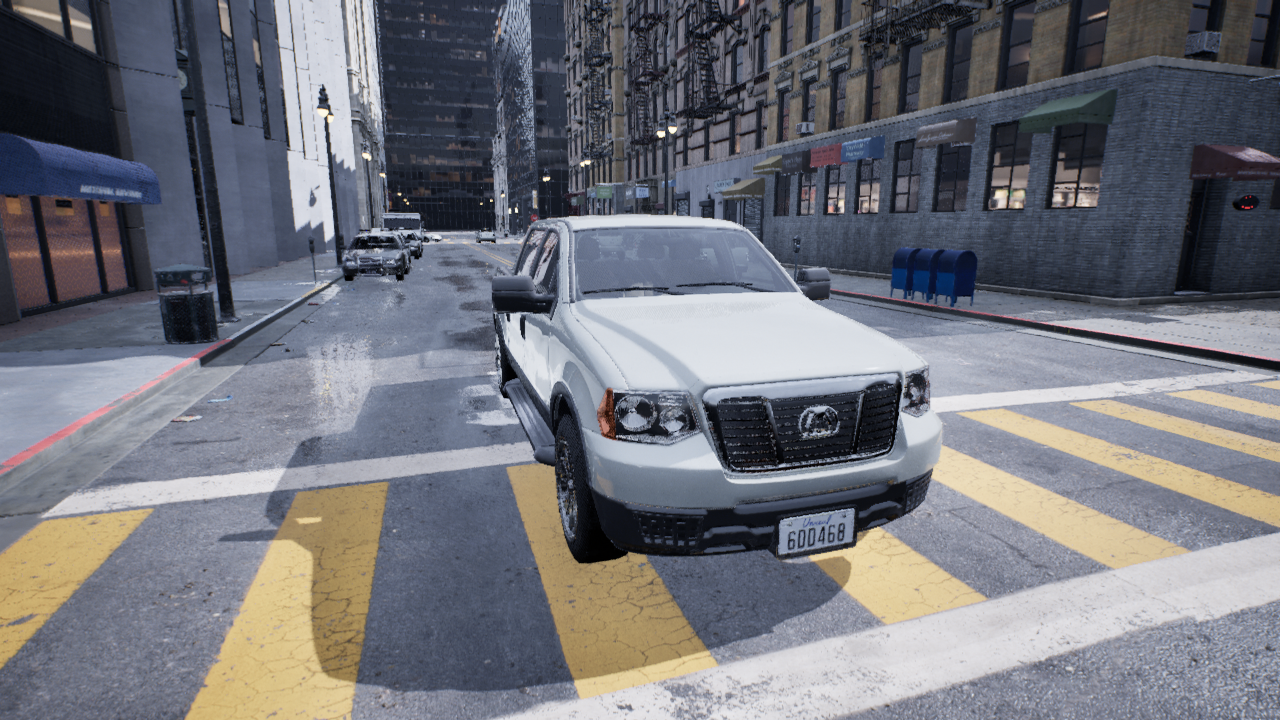
Venue: residential
Lighting: overcast
Vehicle rig: pickup